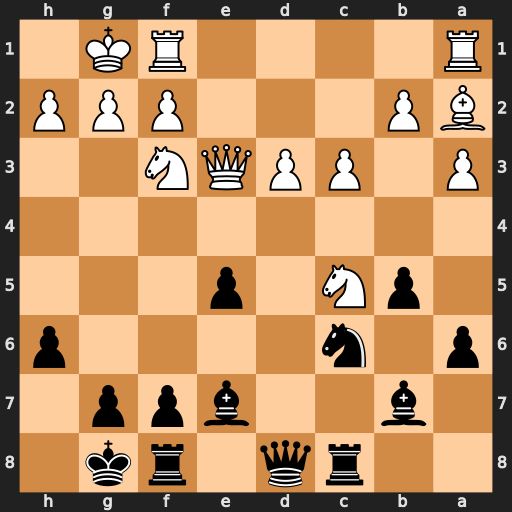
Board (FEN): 2rq1rk1/1b2bpp1/p1n4p/1pN1p3/8/P1PPQN2/BP3PPP/R4RK1
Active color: b
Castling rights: -
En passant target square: -
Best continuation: Bxc5 Qxc5 Nd4 Qxe5 Nxf3+